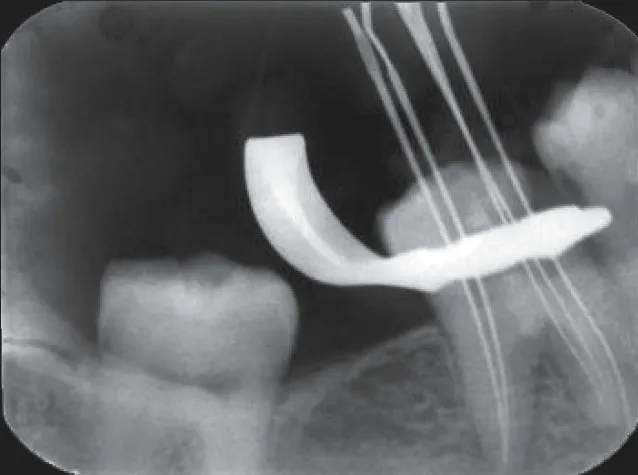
Working length radiograph taken with tube shift (distal shift) technique.
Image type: radiology (x_ray)